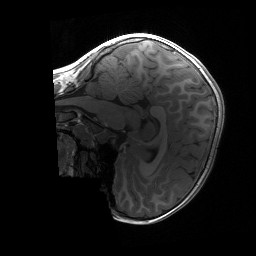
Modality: T1w
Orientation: sagittal
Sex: male
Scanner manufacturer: siemens
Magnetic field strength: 3 T
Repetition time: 1.9 s
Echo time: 0.00243 s